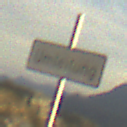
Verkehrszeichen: Umleitungsankuendigung
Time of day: SunriseSunset
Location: Outdoor (Nature)
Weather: PartlyCloudy
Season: Summer
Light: Natural